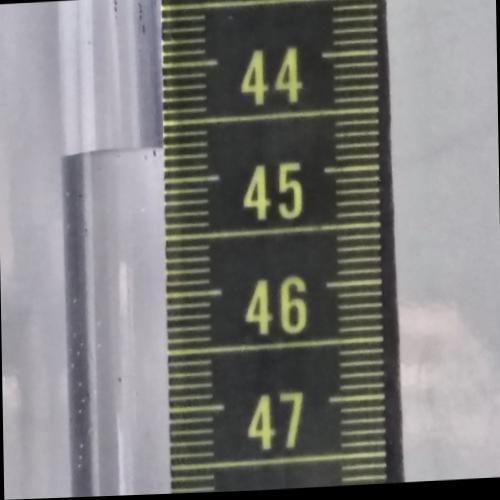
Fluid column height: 44.7 cm